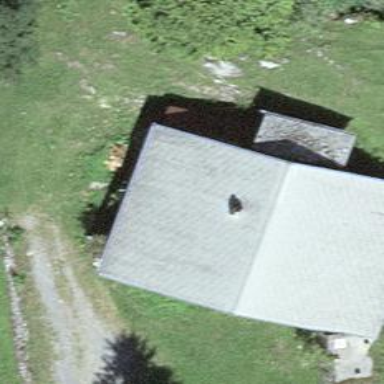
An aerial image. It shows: Farm building.